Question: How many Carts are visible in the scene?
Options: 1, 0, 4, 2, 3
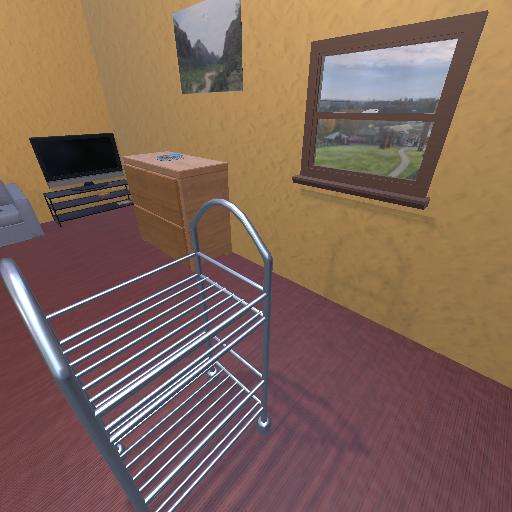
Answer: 1